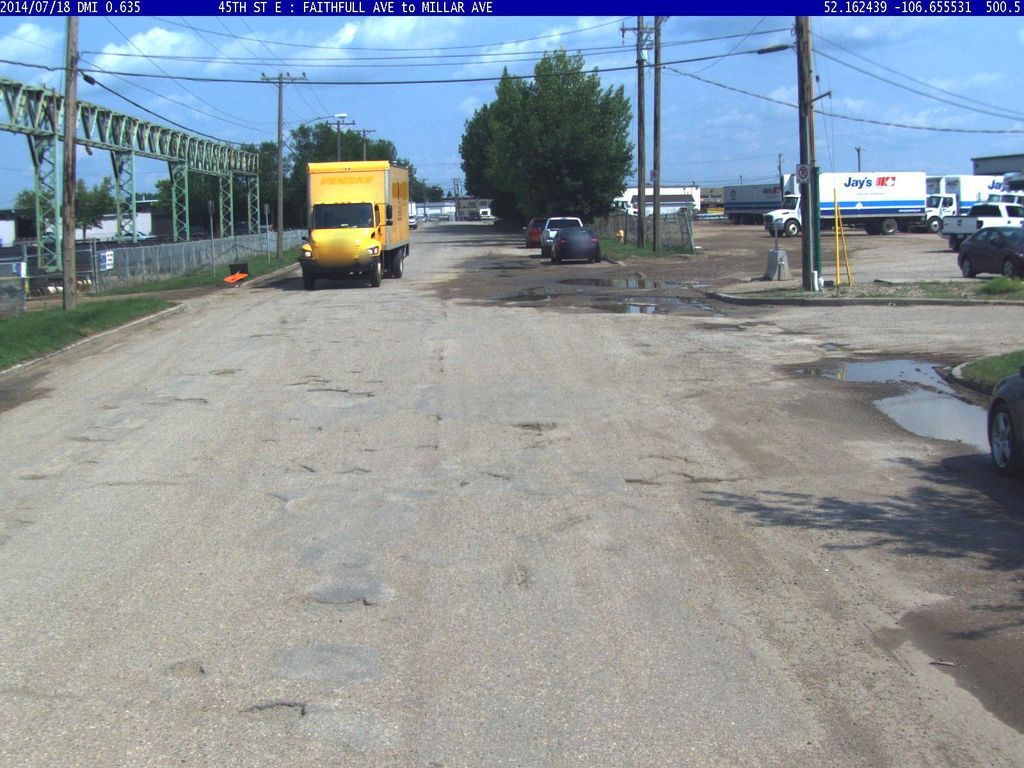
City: saskatoon